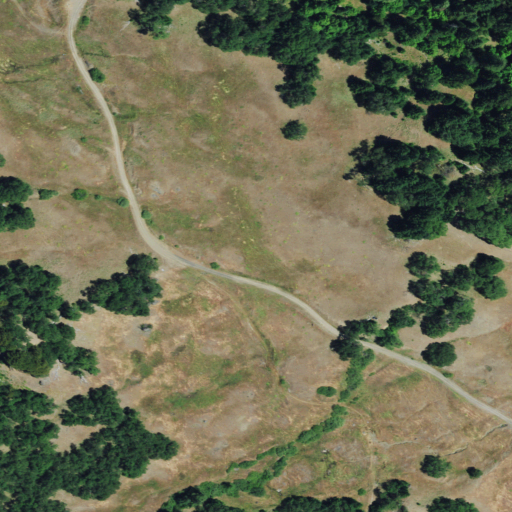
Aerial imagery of plain(s) in California named Starvation Opening containing shrub, evergreen forest, grassland, open development, mixed forest, deciduous forest, and low intensity development